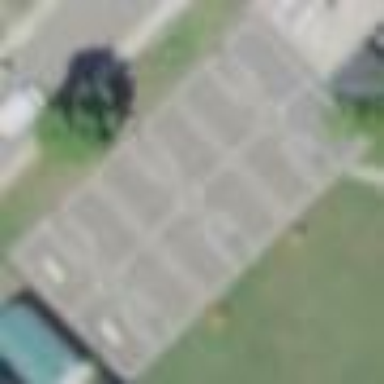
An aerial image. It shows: Basketball court in the leisure land pitch.